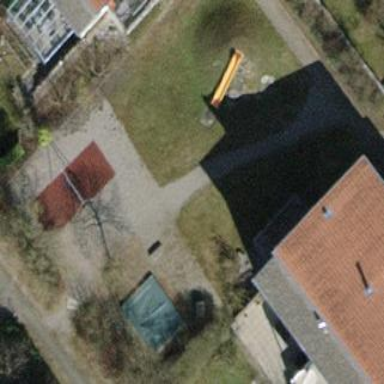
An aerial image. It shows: Playground area for leisure activities on the land.